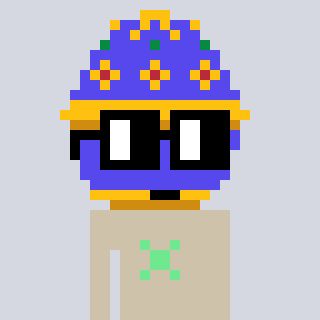
a pixel art character with square black glasses, a faberge-shaped head and a bege-colored body on a cool background